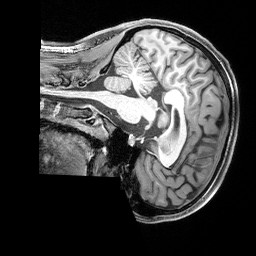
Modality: T1w
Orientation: sagittal
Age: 21
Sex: female
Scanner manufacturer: siemens
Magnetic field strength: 3 T
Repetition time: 2.4 s
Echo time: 0.00215 s